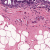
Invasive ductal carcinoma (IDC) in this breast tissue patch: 0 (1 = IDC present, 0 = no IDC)